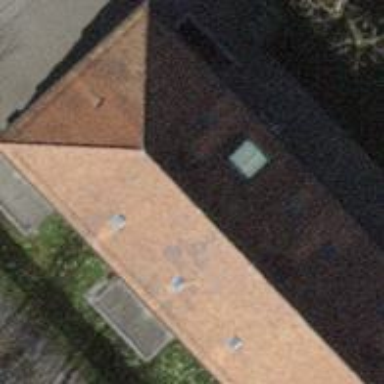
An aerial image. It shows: Apartment building with hipped roof.